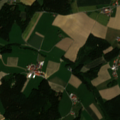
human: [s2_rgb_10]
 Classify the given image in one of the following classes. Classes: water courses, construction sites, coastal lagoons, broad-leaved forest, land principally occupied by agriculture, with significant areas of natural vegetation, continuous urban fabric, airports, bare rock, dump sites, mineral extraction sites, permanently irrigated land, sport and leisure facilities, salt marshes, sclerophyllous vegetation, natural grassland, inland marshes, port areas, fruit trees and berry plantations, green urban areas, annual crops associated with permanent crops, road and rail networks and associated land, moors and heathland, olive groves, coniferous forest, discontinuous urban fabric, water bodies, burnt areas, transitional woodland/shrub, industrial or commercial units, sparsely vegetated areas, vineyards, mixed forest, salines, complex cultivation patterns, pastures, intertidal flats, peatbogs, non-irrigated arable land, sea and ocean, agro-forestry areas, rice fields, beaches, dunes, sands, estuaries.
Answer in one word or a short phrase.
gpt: discontinuous urban fabric, non-irrigated arable land, pastures, complex cultivation patterns, land principally occupied by agriculture, with significant areas of natural vegetation, coniferous forest